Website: home-depot
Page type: cart
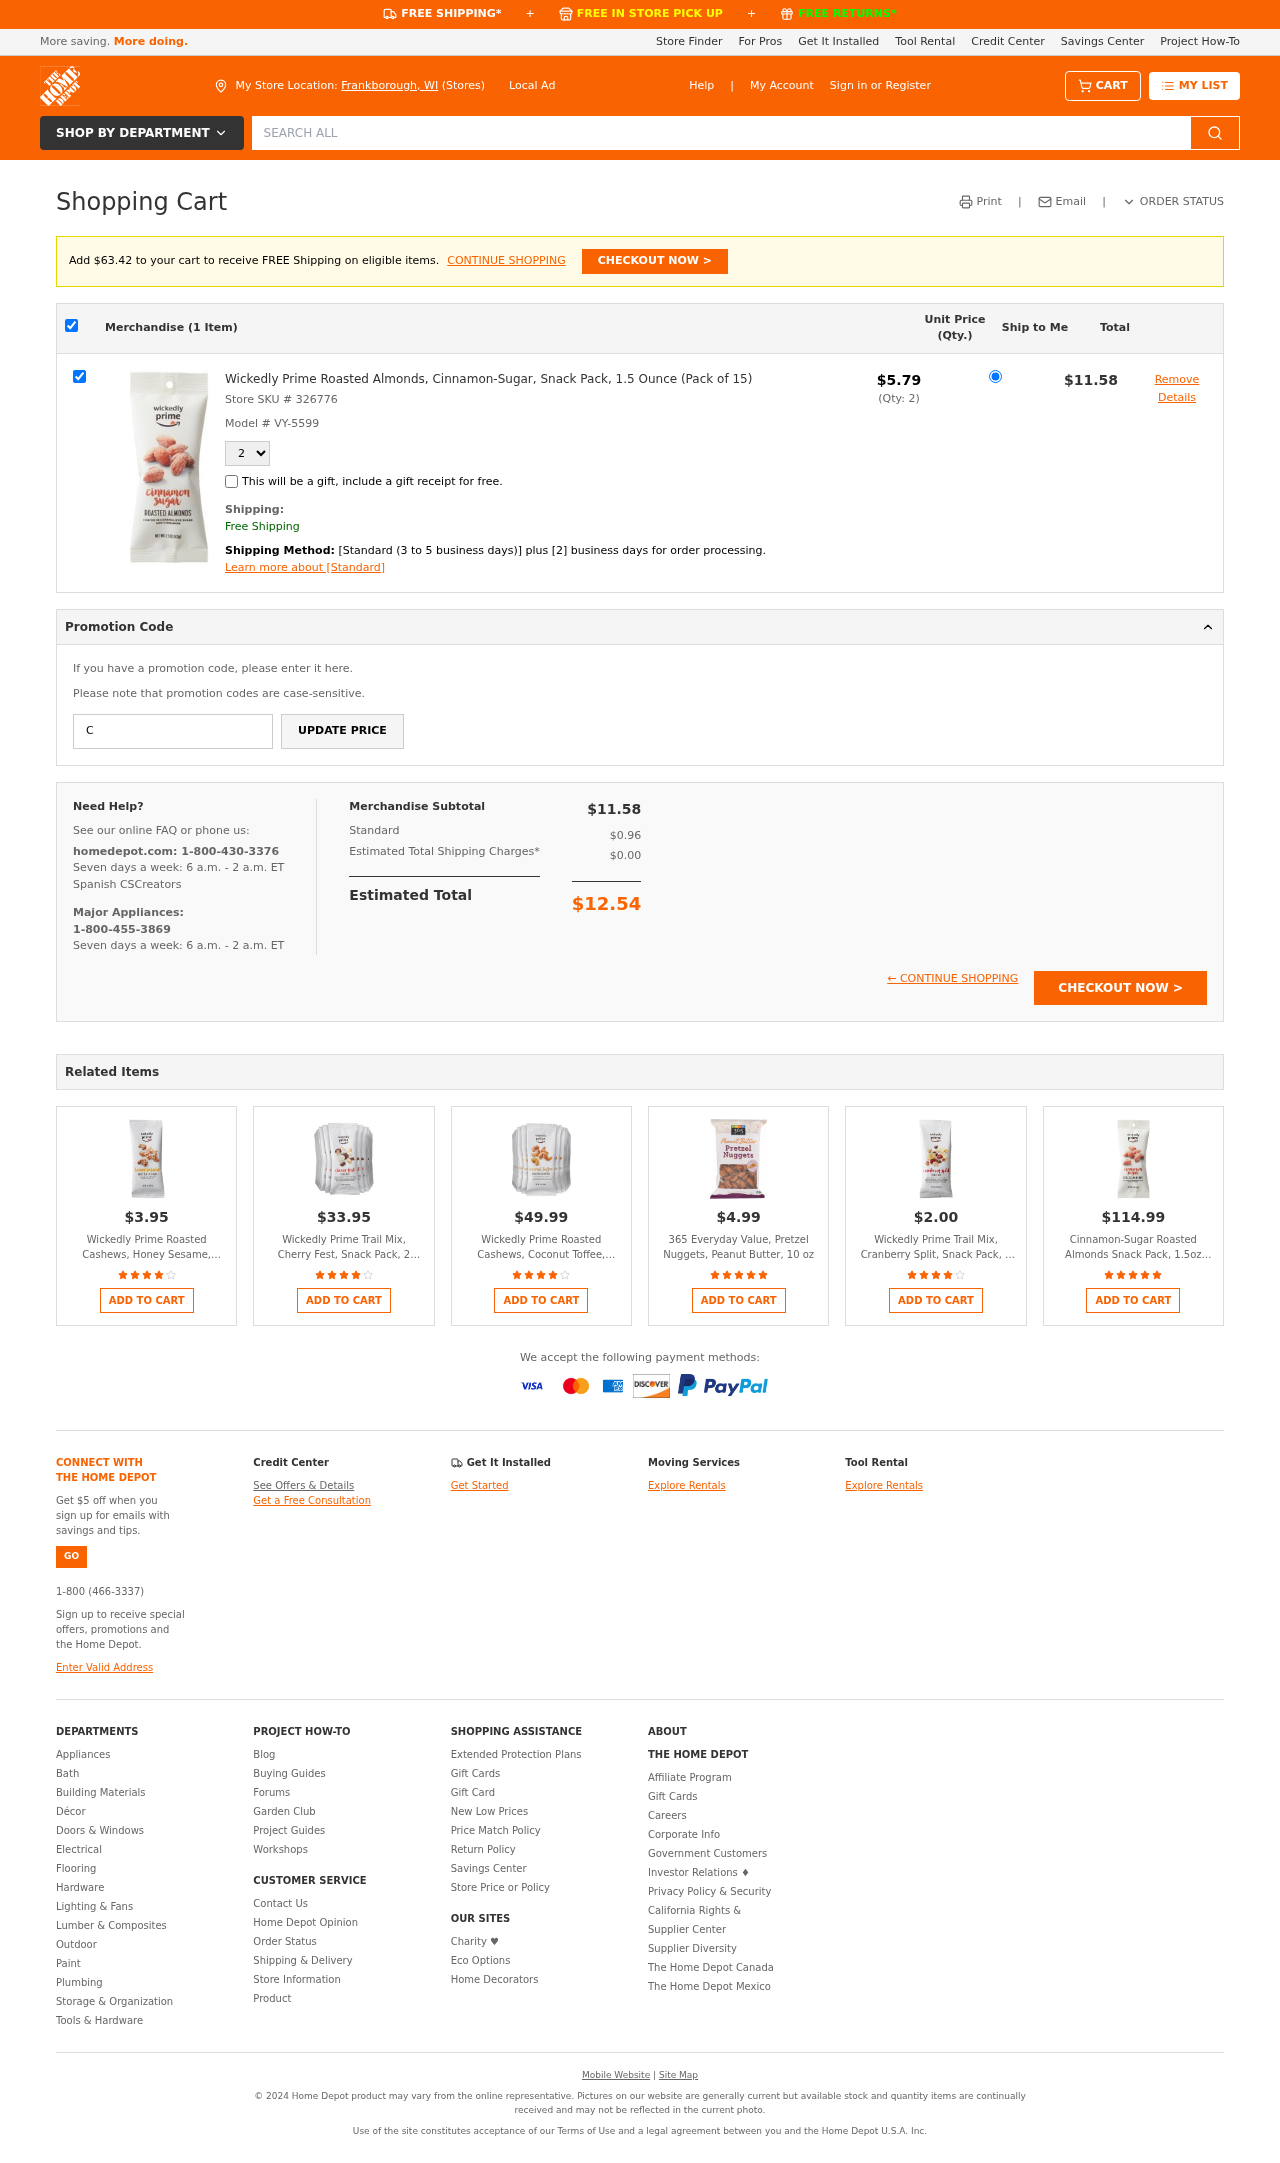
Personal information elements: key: PII_CITY_STATE
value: Frankborough, WI
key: PII_PROMO_CODE
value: CLSJ11
Product elements: key: PRODUCT1_NAME
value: Wickedly Prime Roasted Almonds, Cinnamon-Sugar, Snack Pack, 1.5 Ounce (Pack of 15)
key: PRODUCT1_PRICE
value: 5.79
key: PRODUCT1_QUANTITY
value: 2
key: PRODUCT2_NAME
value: Wickedly Prime Roasted Cashews, Honey Sesame, Snack Pack, 1.5 Ounce
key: PRODUCT2_PRICE
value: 3.95
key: PRODUCT2_RATING
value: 4.4
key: PRODUCT3_NAME
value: Wickedly Prime Trail Mix, Cherry Fest, Snack Pack, 2 Ounce (Pack of 15)
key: PRODUCT3_PRICE
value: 33.95
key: PRODUCT3_RATING
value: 3.9
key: PRODUCT4_NAME
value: Wickedly Prime Roasted Cashews, Coconut Toffee, Snack Pack, 1.5 Ounce (Pack of 15)
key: PRODUCT4_PRICE
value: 49.99
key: PRODUCT4_RATING
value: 4.1
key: PRODUCT5_NAME
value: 365 Everyday Value, Pretzel Nuggets, Peanut Butter, 10 oz
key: PRODUCT5_PRICE
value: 4.99
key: PRODUCT5_RATING
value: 4.5
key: PRODUCT6_NAME
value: Wickedly Prime Trail Mix, Cranberry Split, Snack Pack, 2 Ounce
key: PRODUCT6_PRICE
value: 2
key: PRODUCT6_RATING
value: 4.2
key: PRODUCT7_NAME
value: Cinnamon-Sugar Roasted Almonds Snack Pack, 1.5oz single serve (Pack of 300)
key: PRODUCT7_PRICE
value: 114.99
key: PRODUCT7_RATING
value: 4.6
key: PRODUCT1_SKU
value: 326776
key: PRODUCT1_MODEL
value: VY-5599
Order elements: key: AMOUNT_TO_FREE_SHIPPING
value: $63.42
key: ORDER_NUM_ITEMS
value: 1
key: ORDER_SUBTOTAL
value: $11.58
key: ORDER_TAX
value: $0.96
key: ORDER_SHIPPING_COST
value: $0.00
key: ORDER_TOTAL
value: $12.54
Search elements: key: HEADER_SEARCH
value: SEARCH ALL